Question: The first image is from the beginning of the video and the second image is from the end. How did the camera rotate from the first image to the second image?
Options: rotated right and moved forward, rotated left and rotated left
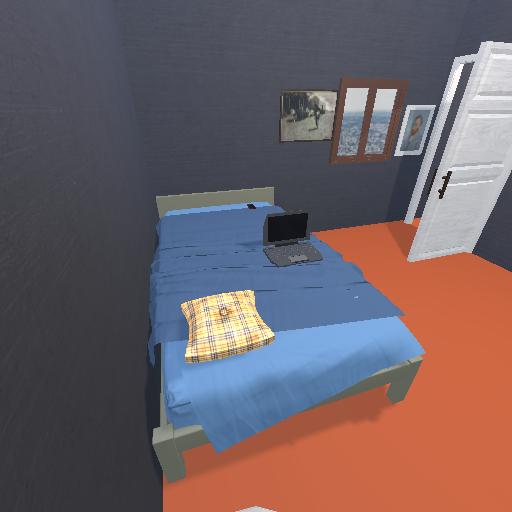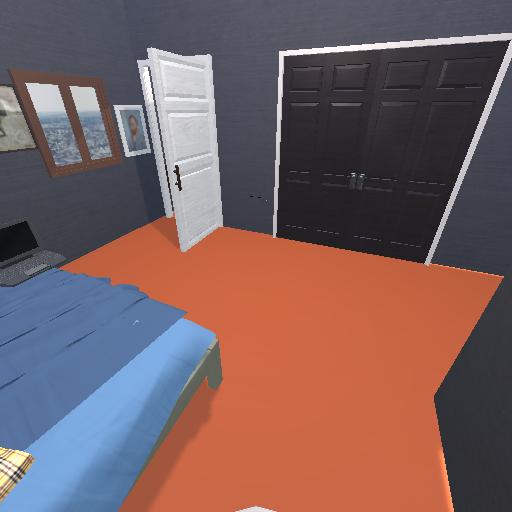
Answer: rotated right and moved forward